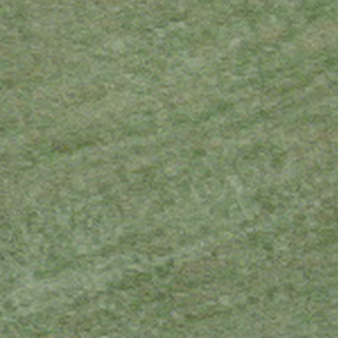
Label: other